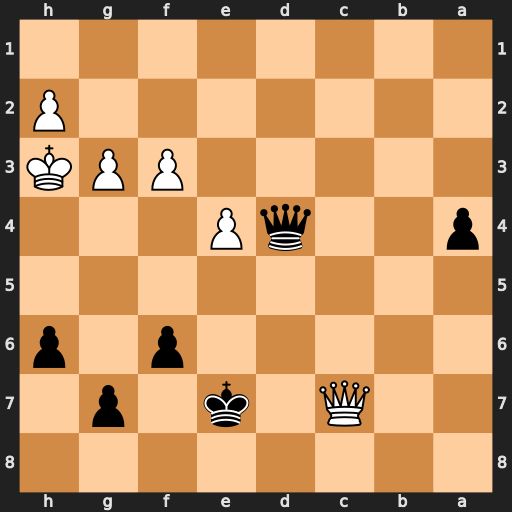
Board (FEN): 8/2Q1k1p1/5p1p/8/p2qP3/5PPK/7P/8
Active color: b
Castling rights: -
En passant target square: -
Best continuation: Qd7+ Qxd7+ Kxd7